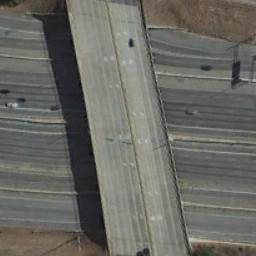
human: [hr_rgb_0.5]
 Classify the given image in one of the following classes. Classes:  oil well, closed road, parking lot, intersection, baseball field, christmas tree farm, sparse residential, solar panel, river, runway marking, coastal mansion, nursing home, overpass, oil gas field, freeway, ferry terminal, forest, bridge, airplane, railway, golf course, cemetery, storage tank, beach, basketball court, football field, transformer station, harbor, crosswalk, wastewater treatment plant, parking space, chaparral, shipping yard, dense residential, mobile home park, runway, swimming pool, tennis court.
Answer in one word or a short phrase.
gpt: overpass